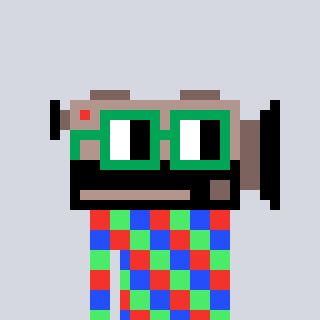
a pixel art character with square green glasses, a camcorder-shaped head and a cold-colored body on a cool background